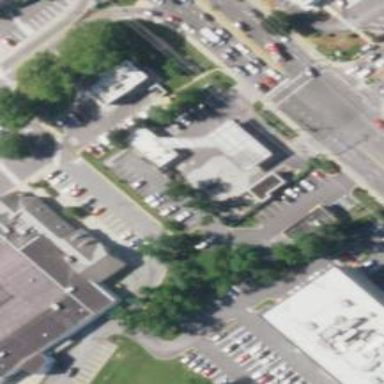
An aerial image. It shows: Convenience shop.